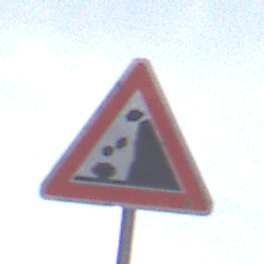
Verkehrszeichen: SteinschlagRechts
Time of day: MorningAfternoon
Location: Outdoor (Nature)
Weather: PartlyCloudy
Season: NotSpecified
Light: Natural